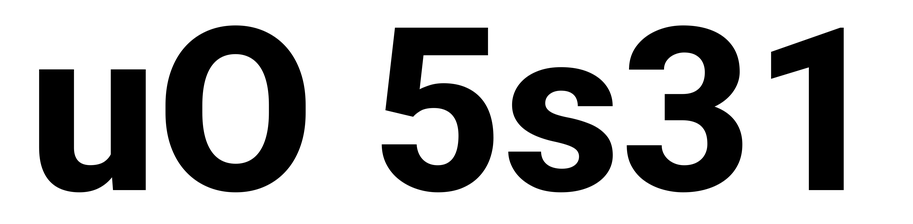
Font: Roboto_ExtraBold